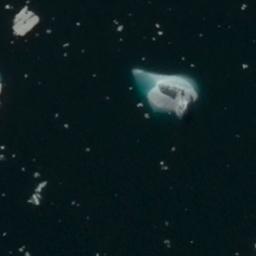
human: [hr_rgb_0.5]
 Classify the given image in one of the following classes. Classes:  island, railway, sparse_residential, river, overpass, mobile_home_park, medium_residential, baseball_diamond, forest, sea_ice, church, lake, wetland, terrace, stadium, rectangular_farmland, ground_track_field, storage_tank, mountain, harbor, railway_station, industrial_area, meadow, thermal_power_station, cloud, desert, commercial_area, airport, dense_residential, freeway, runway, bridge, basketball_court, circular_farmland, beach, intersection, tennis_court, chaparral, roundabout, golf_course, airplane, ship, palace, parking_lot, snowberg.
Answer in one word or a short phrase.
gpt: sea_ice